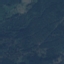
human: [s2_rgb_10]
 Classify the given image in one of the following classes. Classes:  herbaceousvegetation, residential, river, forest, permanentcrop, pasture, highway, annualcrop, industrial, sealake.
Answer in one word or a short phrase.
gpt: Forest